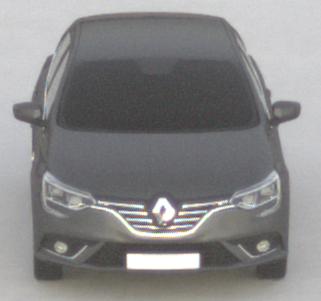
Make: Renault
Model: Mégane ENERGY TCe 100
Detailed model: Mégane (IV)
Model produced from: 2016/03
Model produced until: 2018/08
Doors: 5
Color: gray
Road condition: dry road
Daytime: sunrise or sunset
Contrast: low contrast